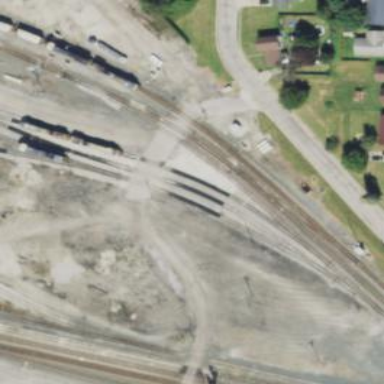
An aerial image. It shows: Railway track.